Field crop: maize
Growth stage: 2
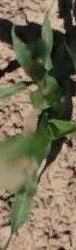
Species: maize